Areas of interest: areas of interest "Agricultural and Sideline Products Market"
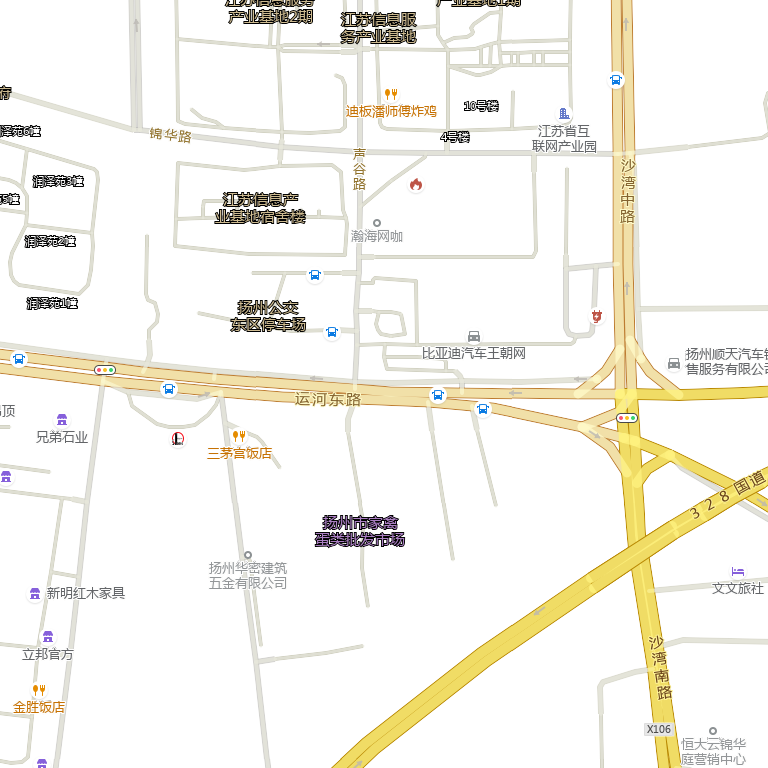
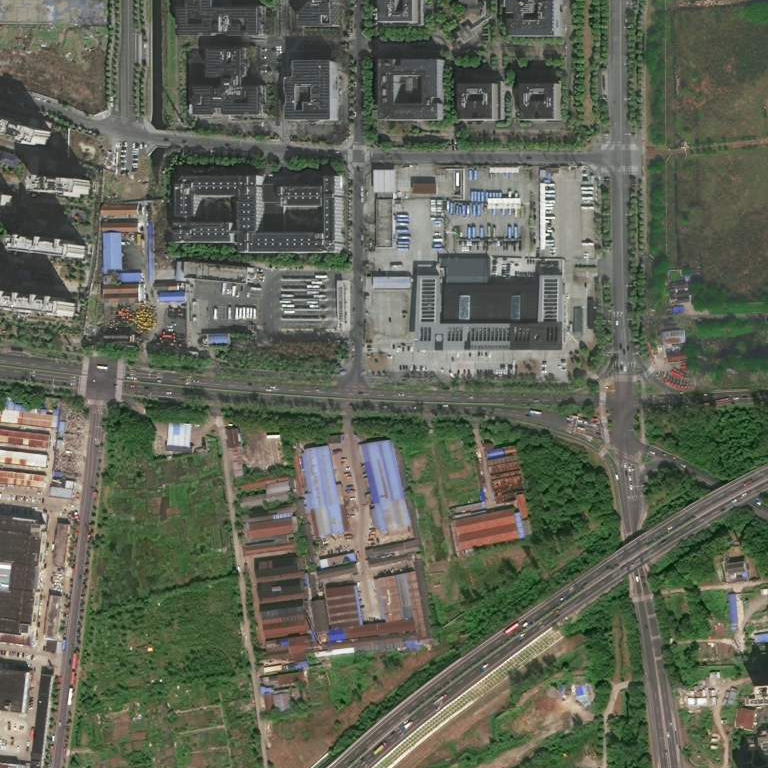